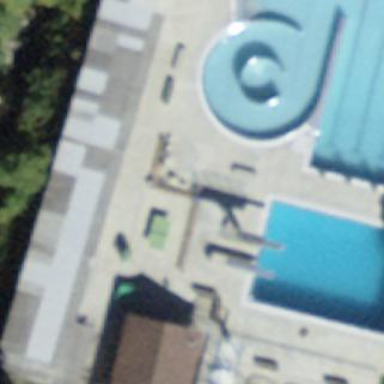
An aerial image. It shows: Swimming pool located in leisure land.